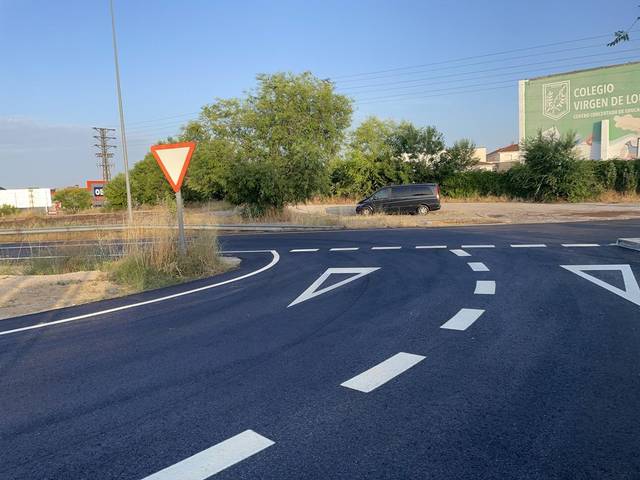
Region: Spain
Coordinates: 40.455, -3.88